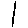
Label: line